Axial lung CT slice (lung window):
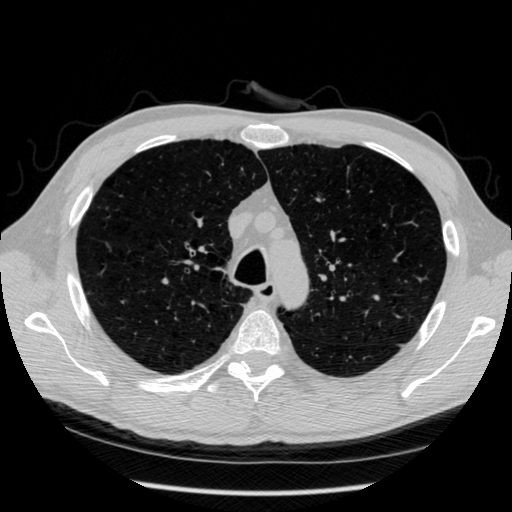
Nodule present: no